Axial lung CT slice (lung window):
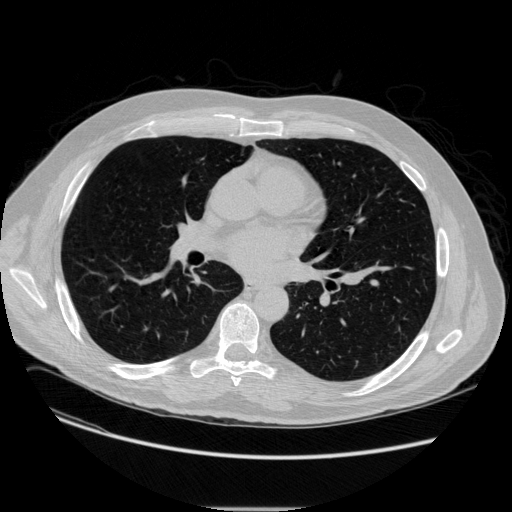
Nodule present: no